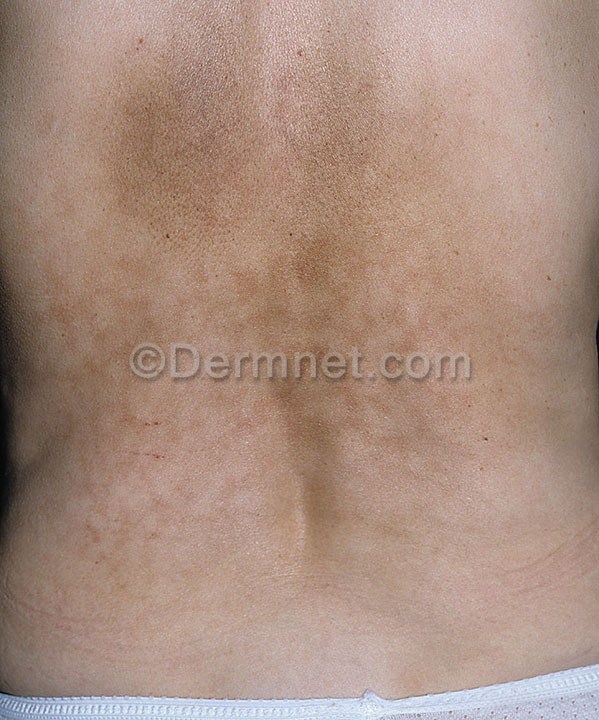
Disease: Light Diseases and Disorders of Pigmentation